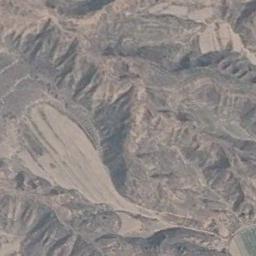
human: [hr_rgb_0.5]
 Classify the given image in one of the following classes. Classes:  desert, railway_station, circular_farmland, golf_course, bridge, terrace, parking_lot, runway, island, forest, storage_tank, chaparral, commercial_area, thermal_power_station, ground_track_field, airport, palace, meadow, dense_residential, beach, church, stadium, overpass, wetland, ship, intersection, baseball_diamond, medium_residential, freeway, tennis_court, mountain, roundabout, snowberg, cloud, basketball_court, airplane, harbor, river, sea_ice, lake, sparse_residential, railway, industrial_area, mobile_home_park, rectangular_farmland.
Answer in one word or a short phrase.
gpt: terrace